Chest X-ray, AP view. Patient: 26 years old, sex M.
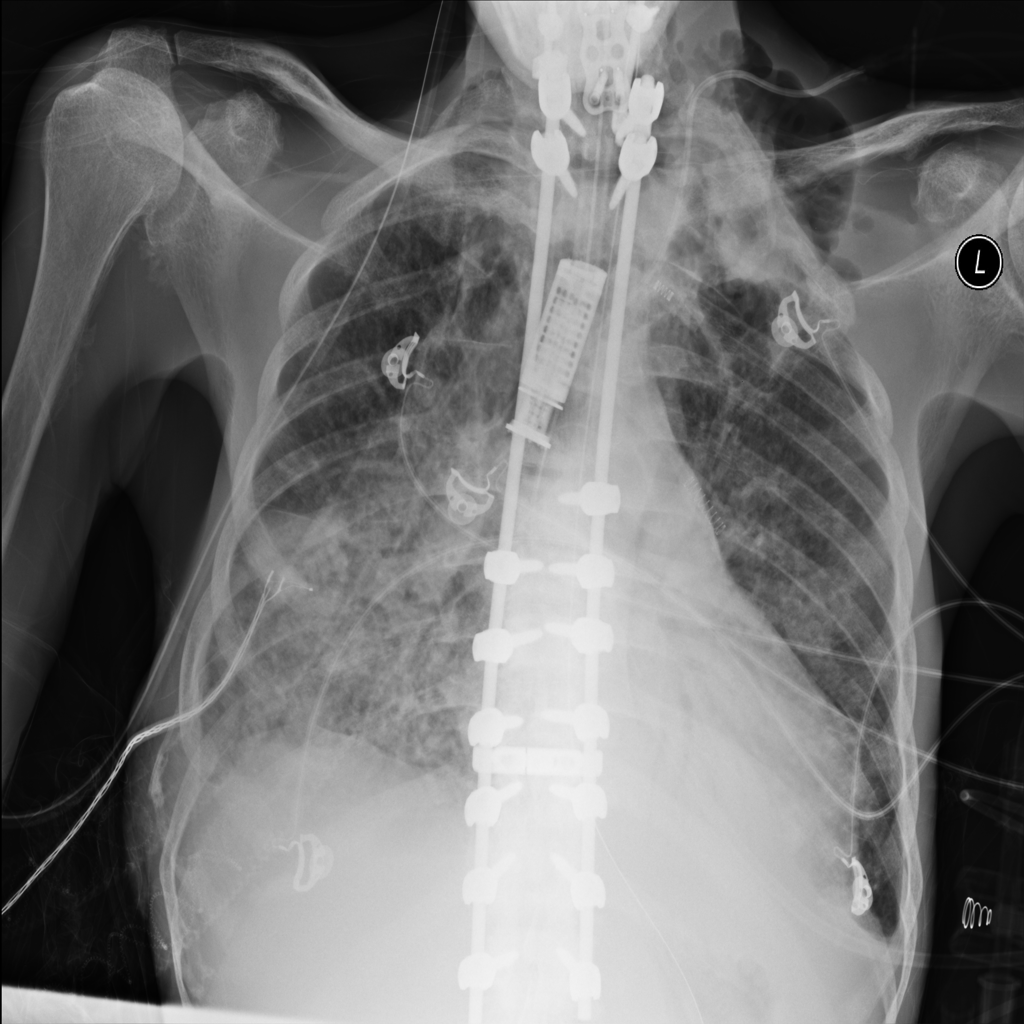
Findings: Infiltration